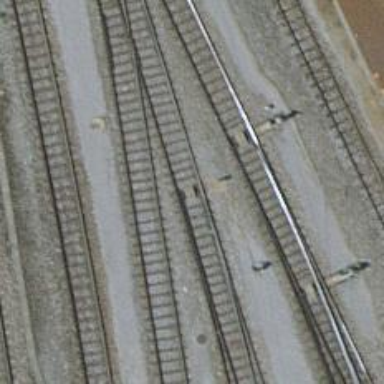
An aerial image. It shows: Railway switch.